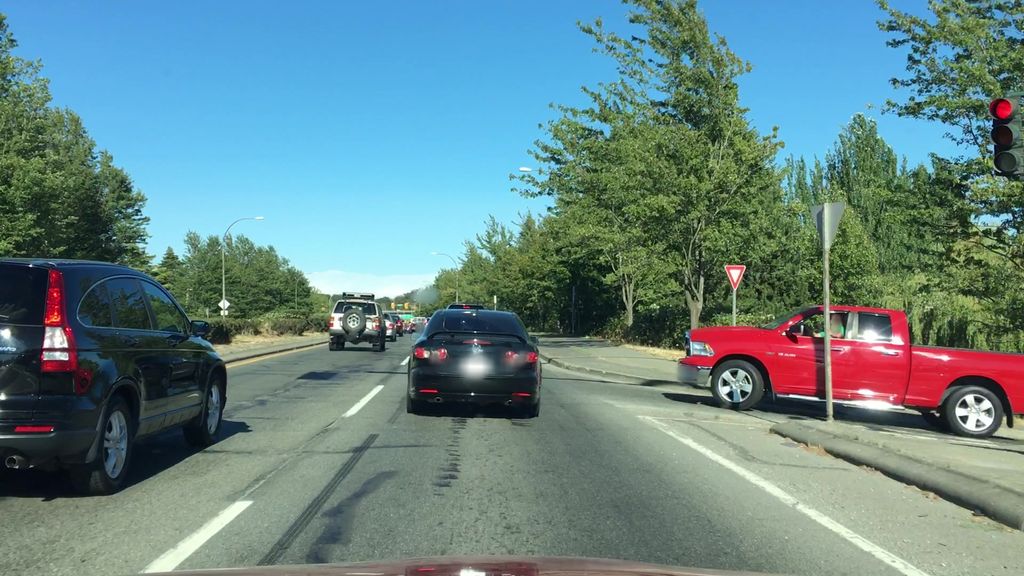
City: victoria